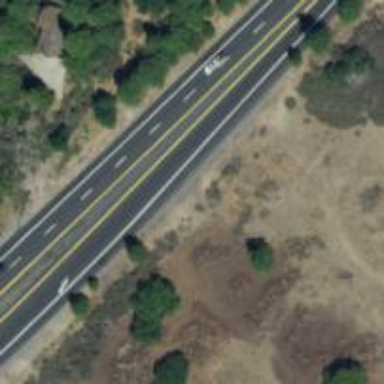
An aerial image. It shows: Asphalt road classified as primary highway.